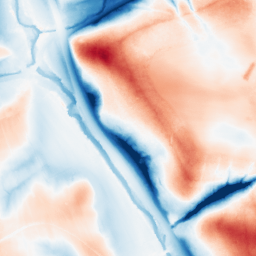
Category: classical
Decomposition family: gaussian_anisotropic
Decomposition parameters: sigma_x: 20
sigma_y: 20
Upsampling method: regularized
Upsampling parameters: scale: 2
lambda_reg: 0.01
Upsampling scale: 2